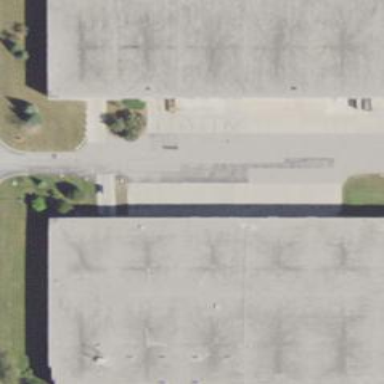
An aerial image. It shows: Industrial building.